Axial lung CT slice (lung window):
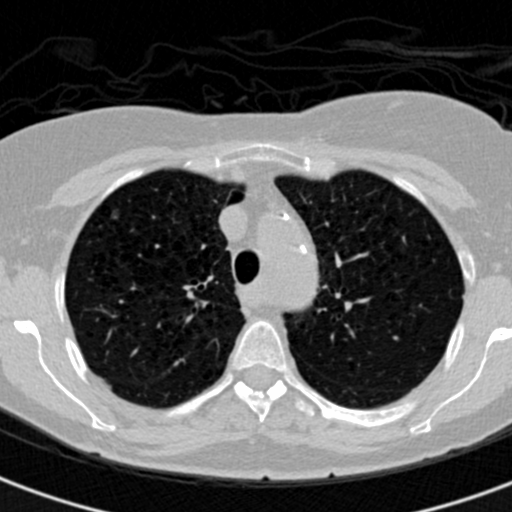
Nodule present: yes
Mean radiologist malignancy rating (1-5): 2